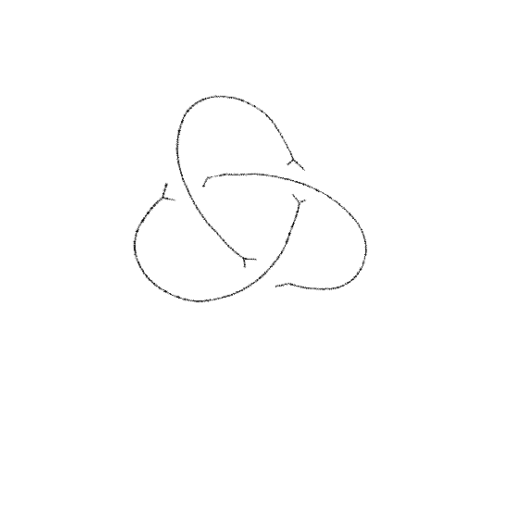
Crossing number: 3